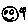
Label: smiley face